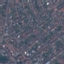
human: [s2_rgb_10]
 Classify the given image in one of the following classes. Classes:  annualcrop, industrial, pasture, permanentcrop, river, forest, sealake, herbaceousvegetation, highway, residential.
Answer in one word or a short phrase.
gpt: Residential